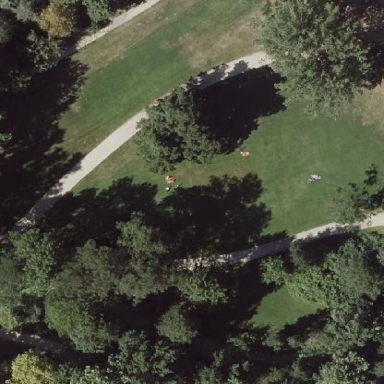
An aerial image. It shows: Park with grassy land use.